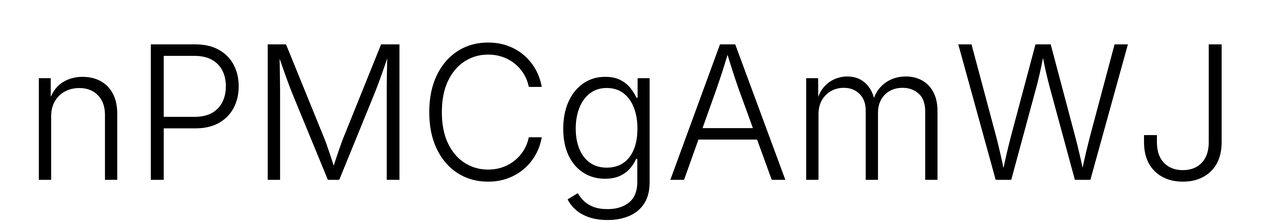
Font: Inter_Light